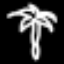
Label: palm tree